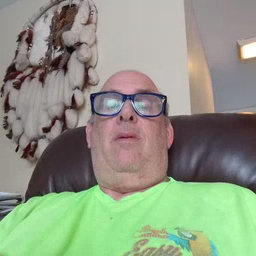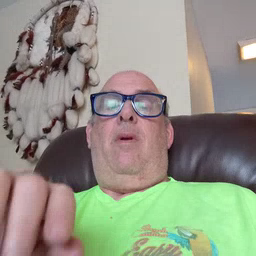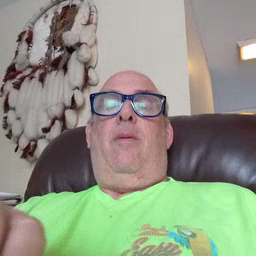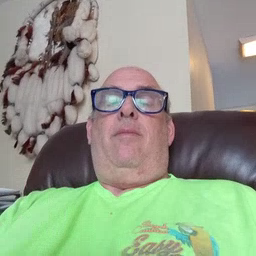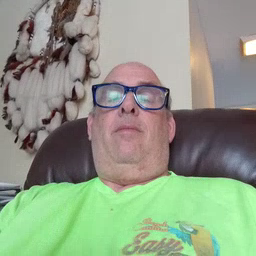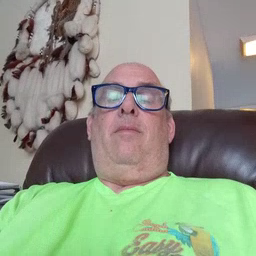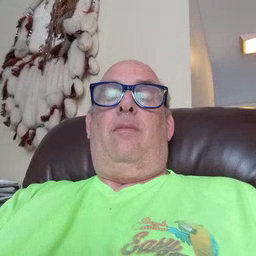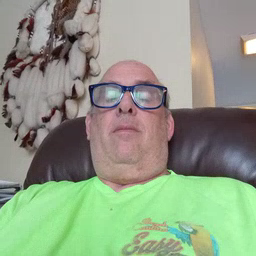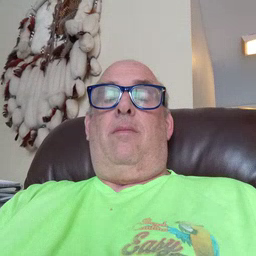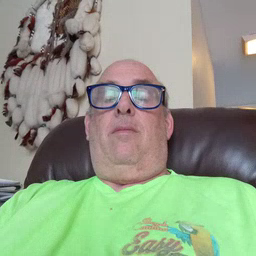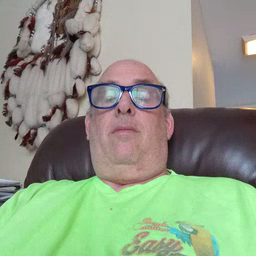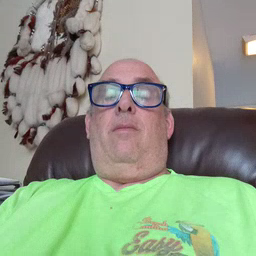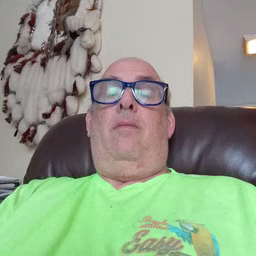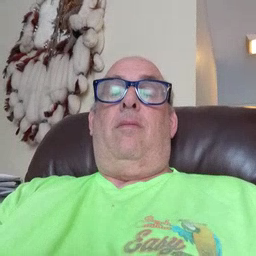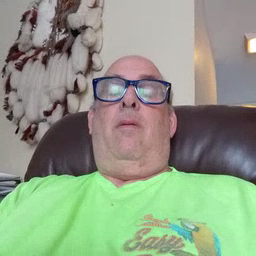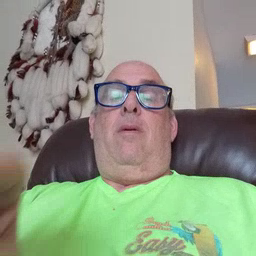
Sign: blow